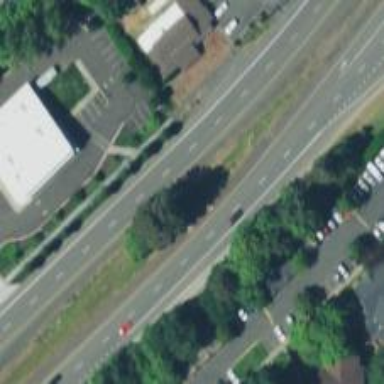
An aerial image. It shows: This image shows trunk highway that functions as expressway.